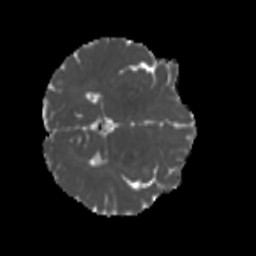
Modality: MD
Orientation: axial
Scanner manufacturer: siemens
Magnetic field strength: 3 T
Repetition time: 4 s
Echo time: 0.0594 s